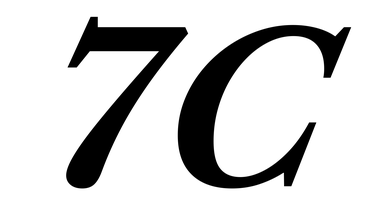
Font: LibreCaslonText-Italic_Bold_Italic